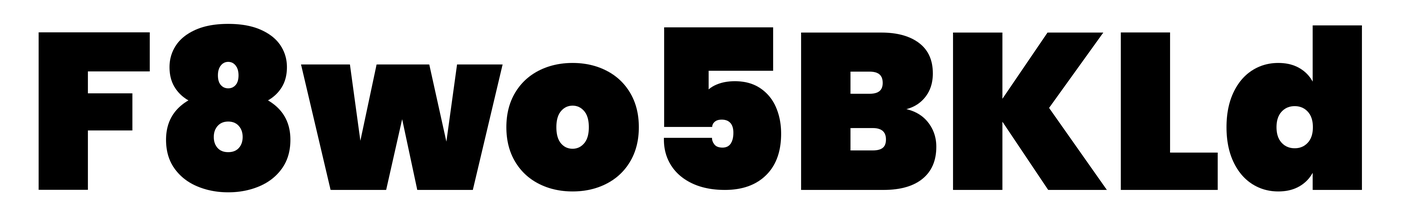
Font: Poppins-Black